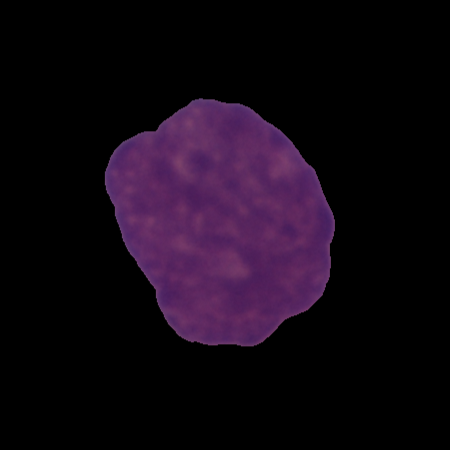
Label: cancer